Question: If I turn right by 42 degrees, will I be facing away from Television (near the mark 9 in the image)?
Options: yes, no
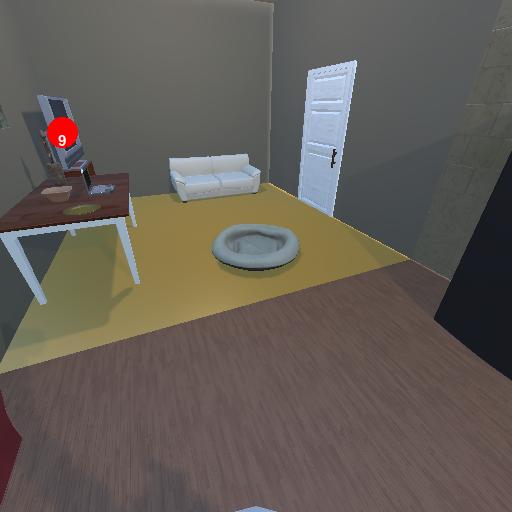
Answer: yes